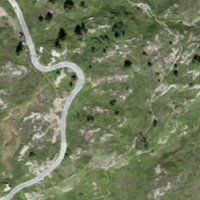
EUNIS habitat code: 26
Species observed at this site:
Calluna vulgaris
Alnus alnobetula
Holcus lanatus